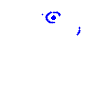
Particle: pion